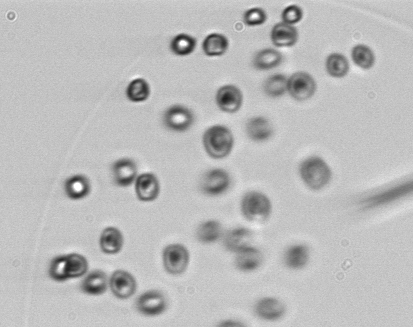
Label: Phaeocystis